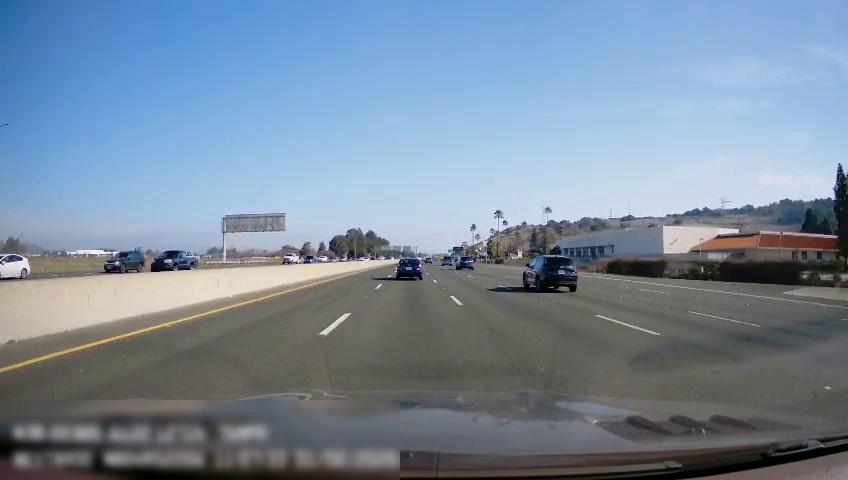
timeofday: Day
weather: Sunny
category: Drivable Space
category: Vehicles | SUV
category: Vehicles | SUV
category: Vehicles | SUV
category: Vehicles | SUV
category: Vehicles | Car
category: Vehicles | Truck
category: Vehicles | SUV
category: Vehicles | Truck
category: Vehicles | Van
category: Vehicles | Truck
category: Lanes | Alternate Lane
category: Lanes | Current Lane
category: Lanes | Current Lane
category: Lanes | Alternate Lane
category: Lanes | Alternate Lane
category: Lanes | Alternate Lane
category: Lanes | Alternate Lane
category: Traffic | Signs